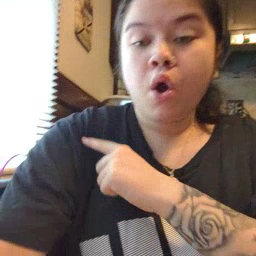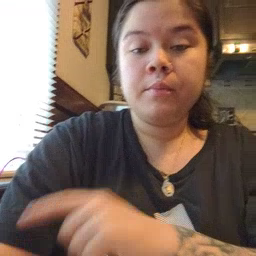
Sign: arm